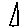
Label: triangle